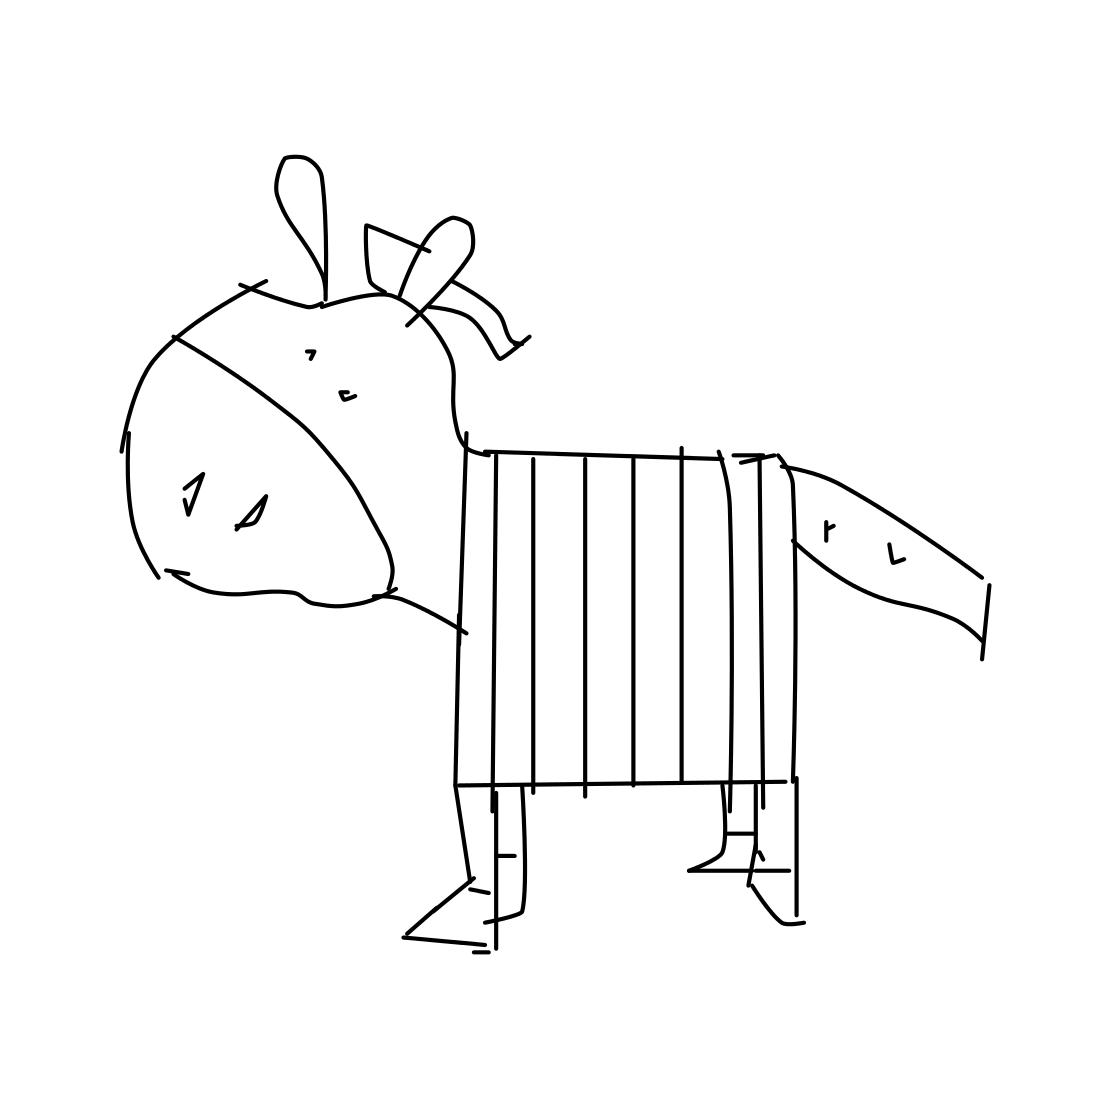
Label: zebra